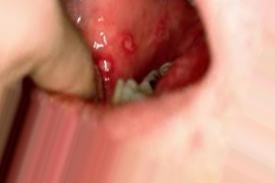
Condition: Mouth Ulcer